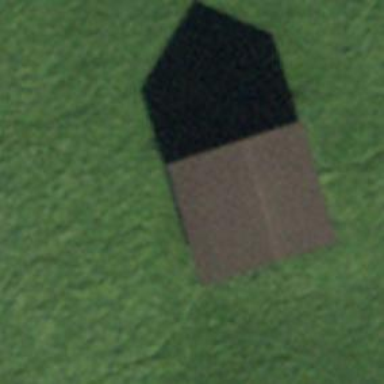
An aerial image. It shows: Rural barn.